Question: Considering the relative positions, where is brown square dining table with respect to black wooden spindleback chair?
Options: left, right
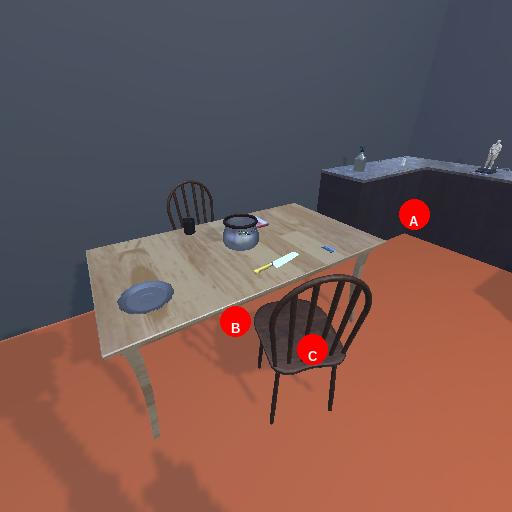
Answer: left